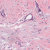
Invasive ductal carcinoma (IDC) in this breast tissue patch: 1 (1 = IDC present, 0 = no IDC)